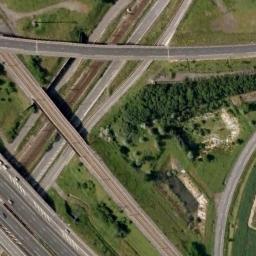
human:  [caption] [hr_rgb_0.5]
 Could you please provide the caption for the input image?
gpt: The overpass is next to the grass and some trees .

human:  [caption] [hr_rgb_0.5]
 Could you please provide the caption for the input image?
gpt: There are many cars on the road under the overpass .

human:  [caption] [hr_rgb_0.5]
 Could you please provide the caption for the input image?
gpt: The overpass is over the roads and a railway on the green space .

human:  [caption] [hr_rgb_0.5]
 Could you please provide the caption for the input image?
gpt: Here is an S-shaped overpass .

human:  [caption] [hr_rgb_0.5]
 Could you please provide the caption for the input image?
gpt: There are some green trees and meadows beside the overpass .